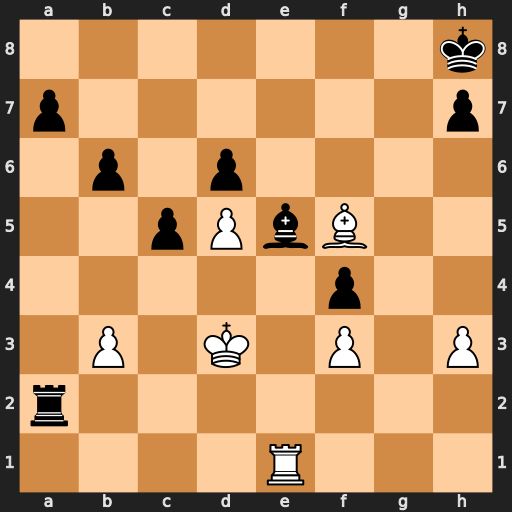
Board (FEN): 7k/p6p/1p1p4/2pPbB2/5p2/1P1K1P1P/r7/4R3
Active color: w
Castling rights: -
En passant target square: -
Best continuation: Rxe5 dxe5 d6